Interaction volume radius: 5 \u00c5
Interaction volume height: 10 \u00c5
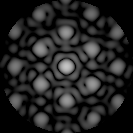
Disorder parameter: 0.2909